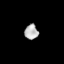
Tissue: lung
Cell type: Epithelial cells
Senescence score: 0.1319
Nuclear area (px): 200
Mean DAPI intensity: 177.75